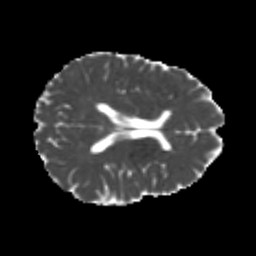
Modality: MD
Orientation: axial
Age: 22
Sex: male
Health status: healthy
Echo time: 0.074 s